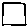
Label: square